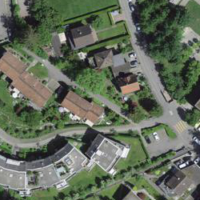
EUNIS habitat code: 54
Species observed at this site:
Euonymus fortunei